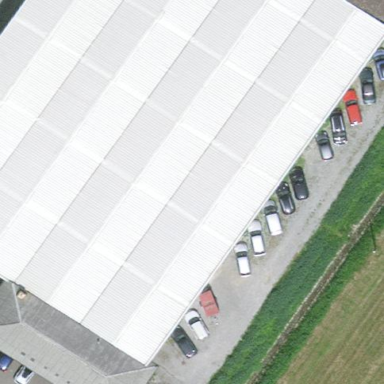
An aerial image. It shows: Industrial building.